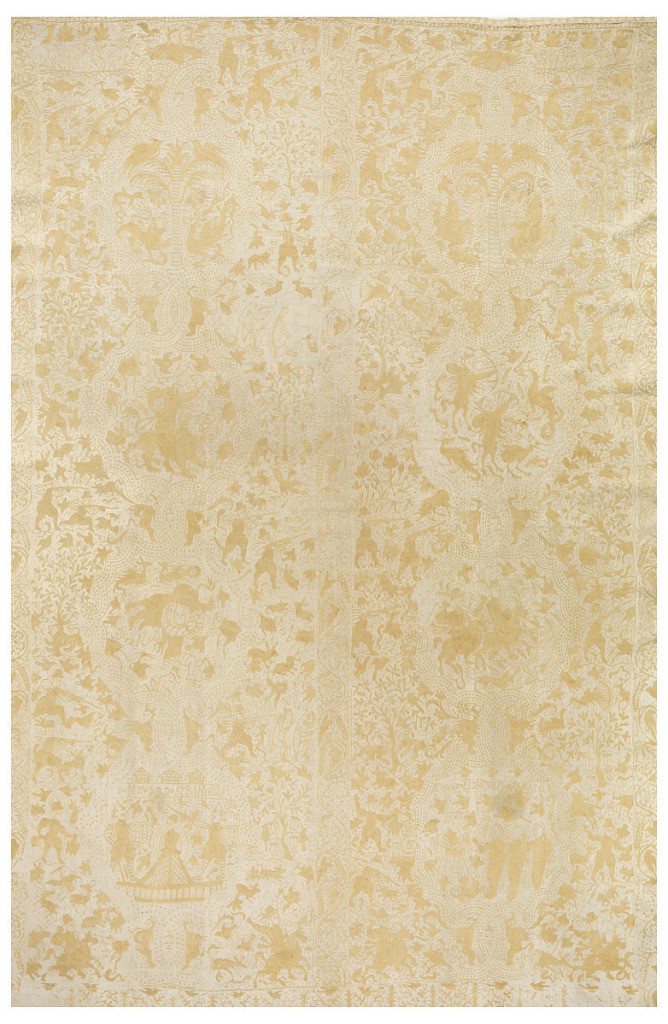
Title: Coverlet
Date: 17th century
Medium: cotton, tussah silk Technique: chain stitch embroidery
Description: Indo-European figural groups, plant and animal combinations, in large lobed medallions in horizontal-vertical arrangement on a ground filled with small figures, floral motives, birds and animals. In coarse yellow silk chain stitch on undyed cotton ground.